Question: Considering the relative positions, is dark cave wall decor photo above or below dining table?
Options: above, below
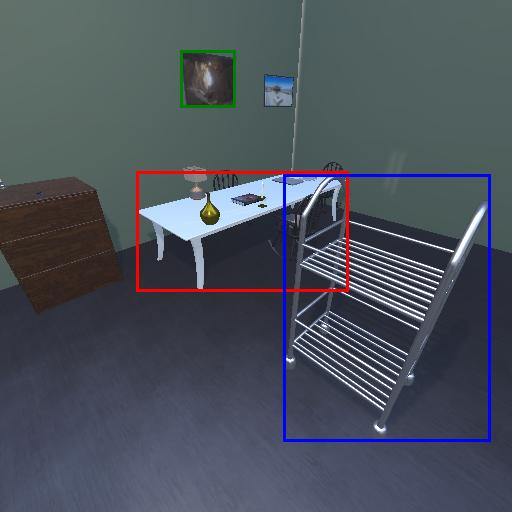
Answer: above